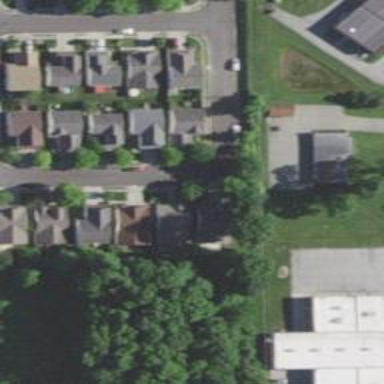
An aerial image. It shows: Residential road with asphalt surface and separate sidewalk.